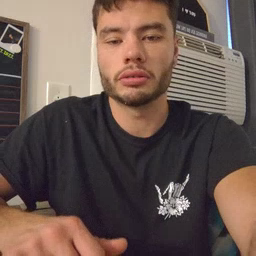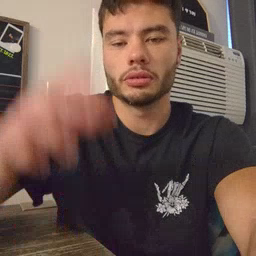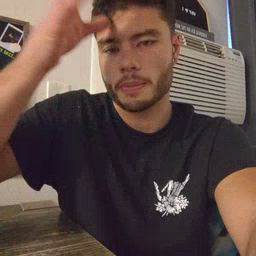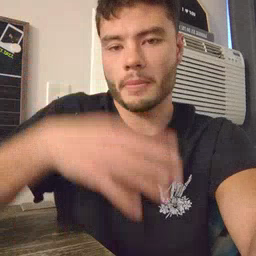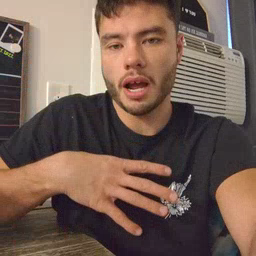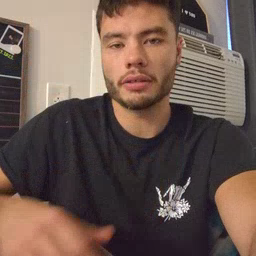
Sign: man